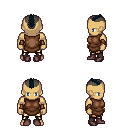
a pixel art fantasy rpg character, male body template, human, tanned skin, brown tunic, gold greaves, raven short mohawk hairstyle, leather bracers, maroon shoes, four views (front, back, left, right), 2x2 character sprite sheet, small pixel art, hard edges, no anti-aliasing